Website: home-depot
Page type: review-order
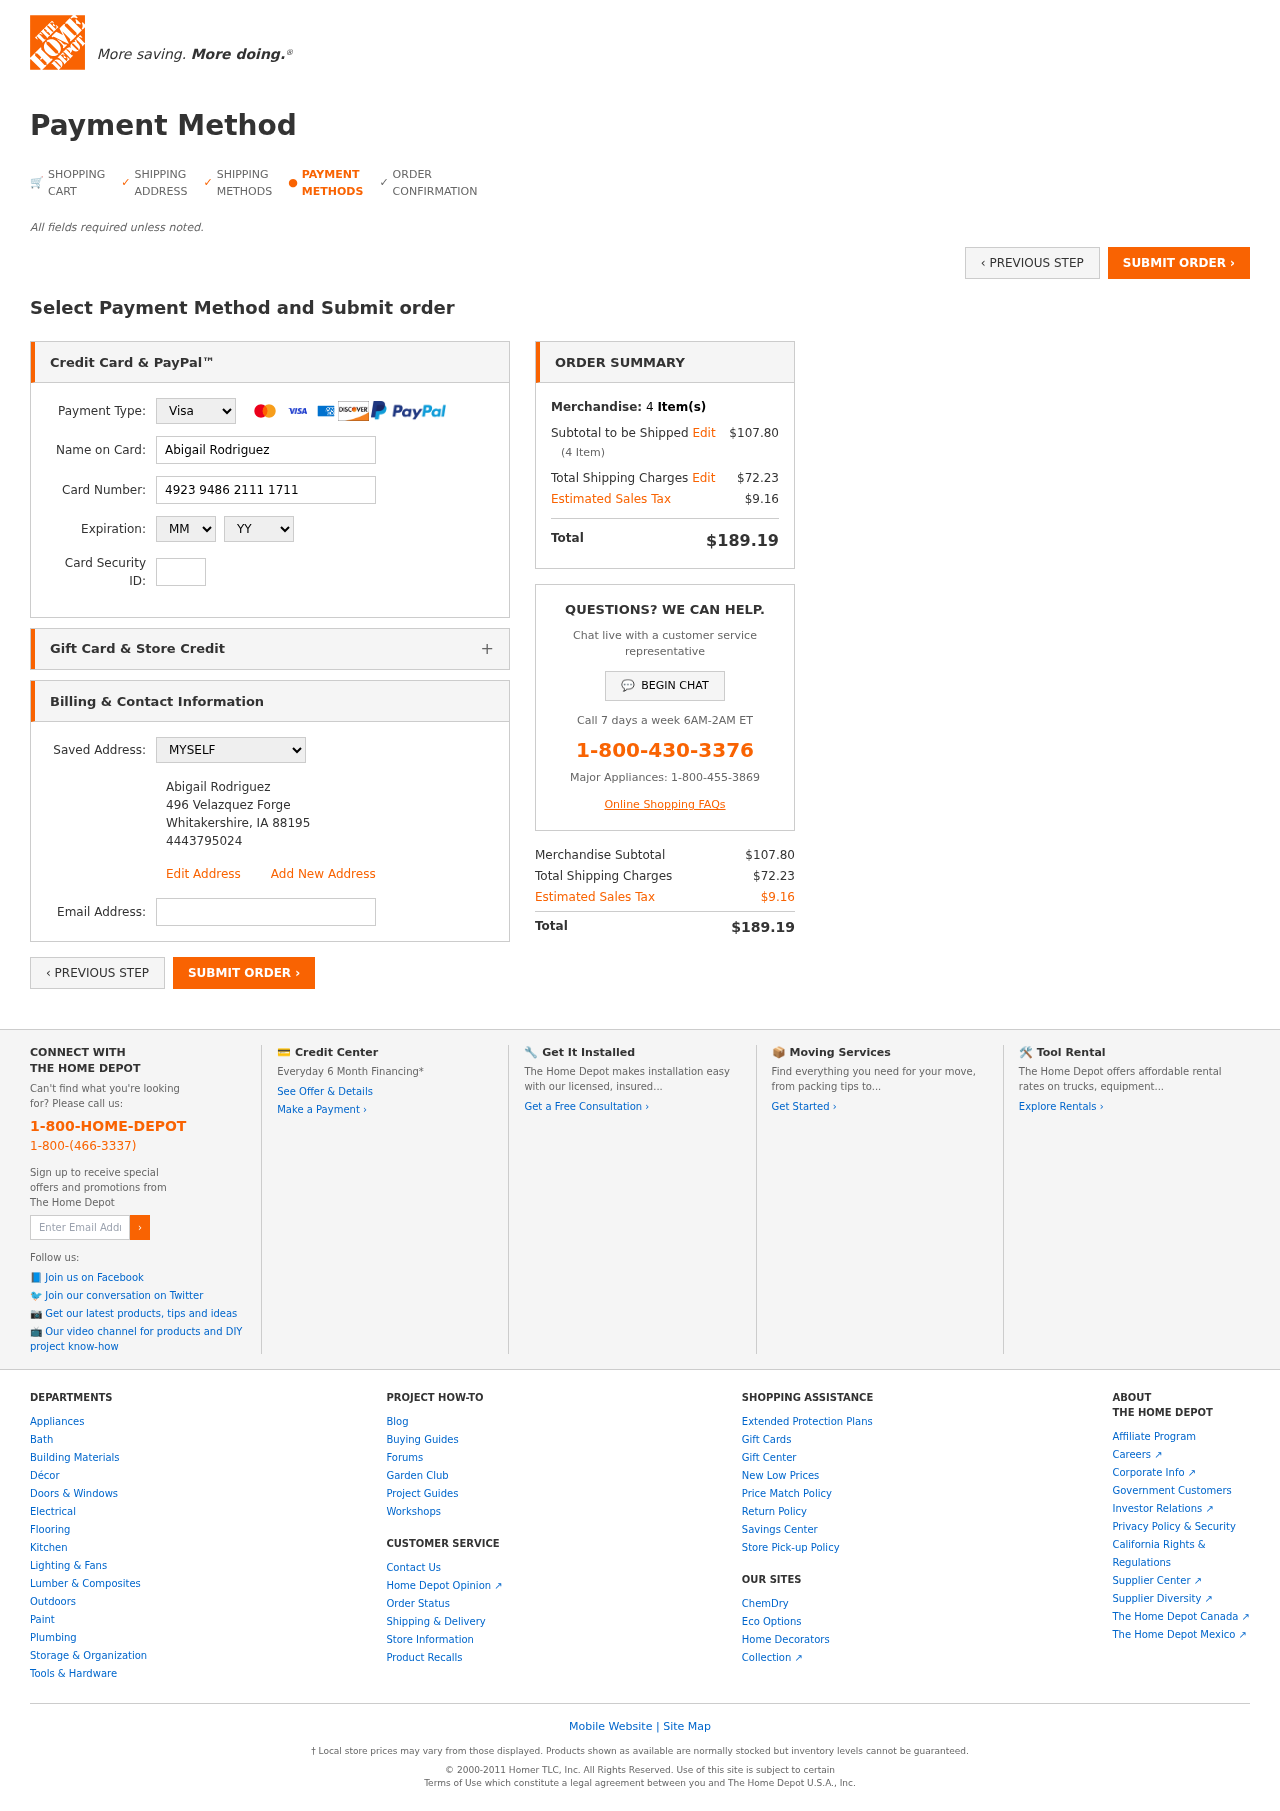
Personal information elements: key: PII_CARD_CVV
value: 800
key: PII_CARD_EXPIRY_MONTH
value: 01
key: PII_CARD_EXPIRY_YEAR
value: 26
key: PII_CARD_NUMBER
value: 4923 9486 2111 1711
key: PII_CARD_TYPE
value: Visa
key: PII_EMAIL
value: abigail.rodriguez@yahoo.com
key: PII_FULLNAME
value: Abigail Rodriguez
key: PII_FULLNAME2
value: Abigail Rodriguez
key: PII_STREET
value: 496 Velazquez Forge
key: PII_CITY2
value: Whitakershire
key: PII_STATE_ABBR2
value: IA
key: PII_POSTCODE
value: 88195
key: PII_POSTCODE_FULL
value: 88195
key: PII_POSTCODE_NUMERIC
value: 88195
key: PII_PHONE2
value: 4443795024
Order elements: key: ORDER_NUM_ITEMS
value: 4
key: ORDER_SUBTOTAL
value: $107.80
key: ORDER_NUM_ITEMS2
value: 4
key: ORDER_SHIPPING_COST
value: $72.23
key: ORDER_TAX
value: $9.16
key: ORDER_TOTAL
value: $189.19
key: ORDER_SUBTOTAL2
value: $107.80
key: ORDER_SHIPPING_COST2
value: $72.23
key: ORDER_TAX2
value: $9.16
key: ORDER_TOTAL2
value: $189.19